Question: Good day, please tell me, I am implementing my own browser, there is a webview and it is necessary that the user, when searching for the information he needs, switch from the webview to other applications that are installed or can be installed on the phone, for example, if the user clicks on a link to YouTube when viewing the webview , then the YouTube application will open through the intent, I implemented such logic through the webview client (the shouldOverrideUrlLoading function) but I ran into a problem in which either the search in the webview works for me or the browser redirects any search to another browser. If you remove the line of code (mWebView?.webViewClient =) and leave (object : WebViewClient() {) then the webview will open intents for everything, but if you leave both lines, then intents for third-party applications will not open in the webview, how can you merge data webview features and what am I missing?

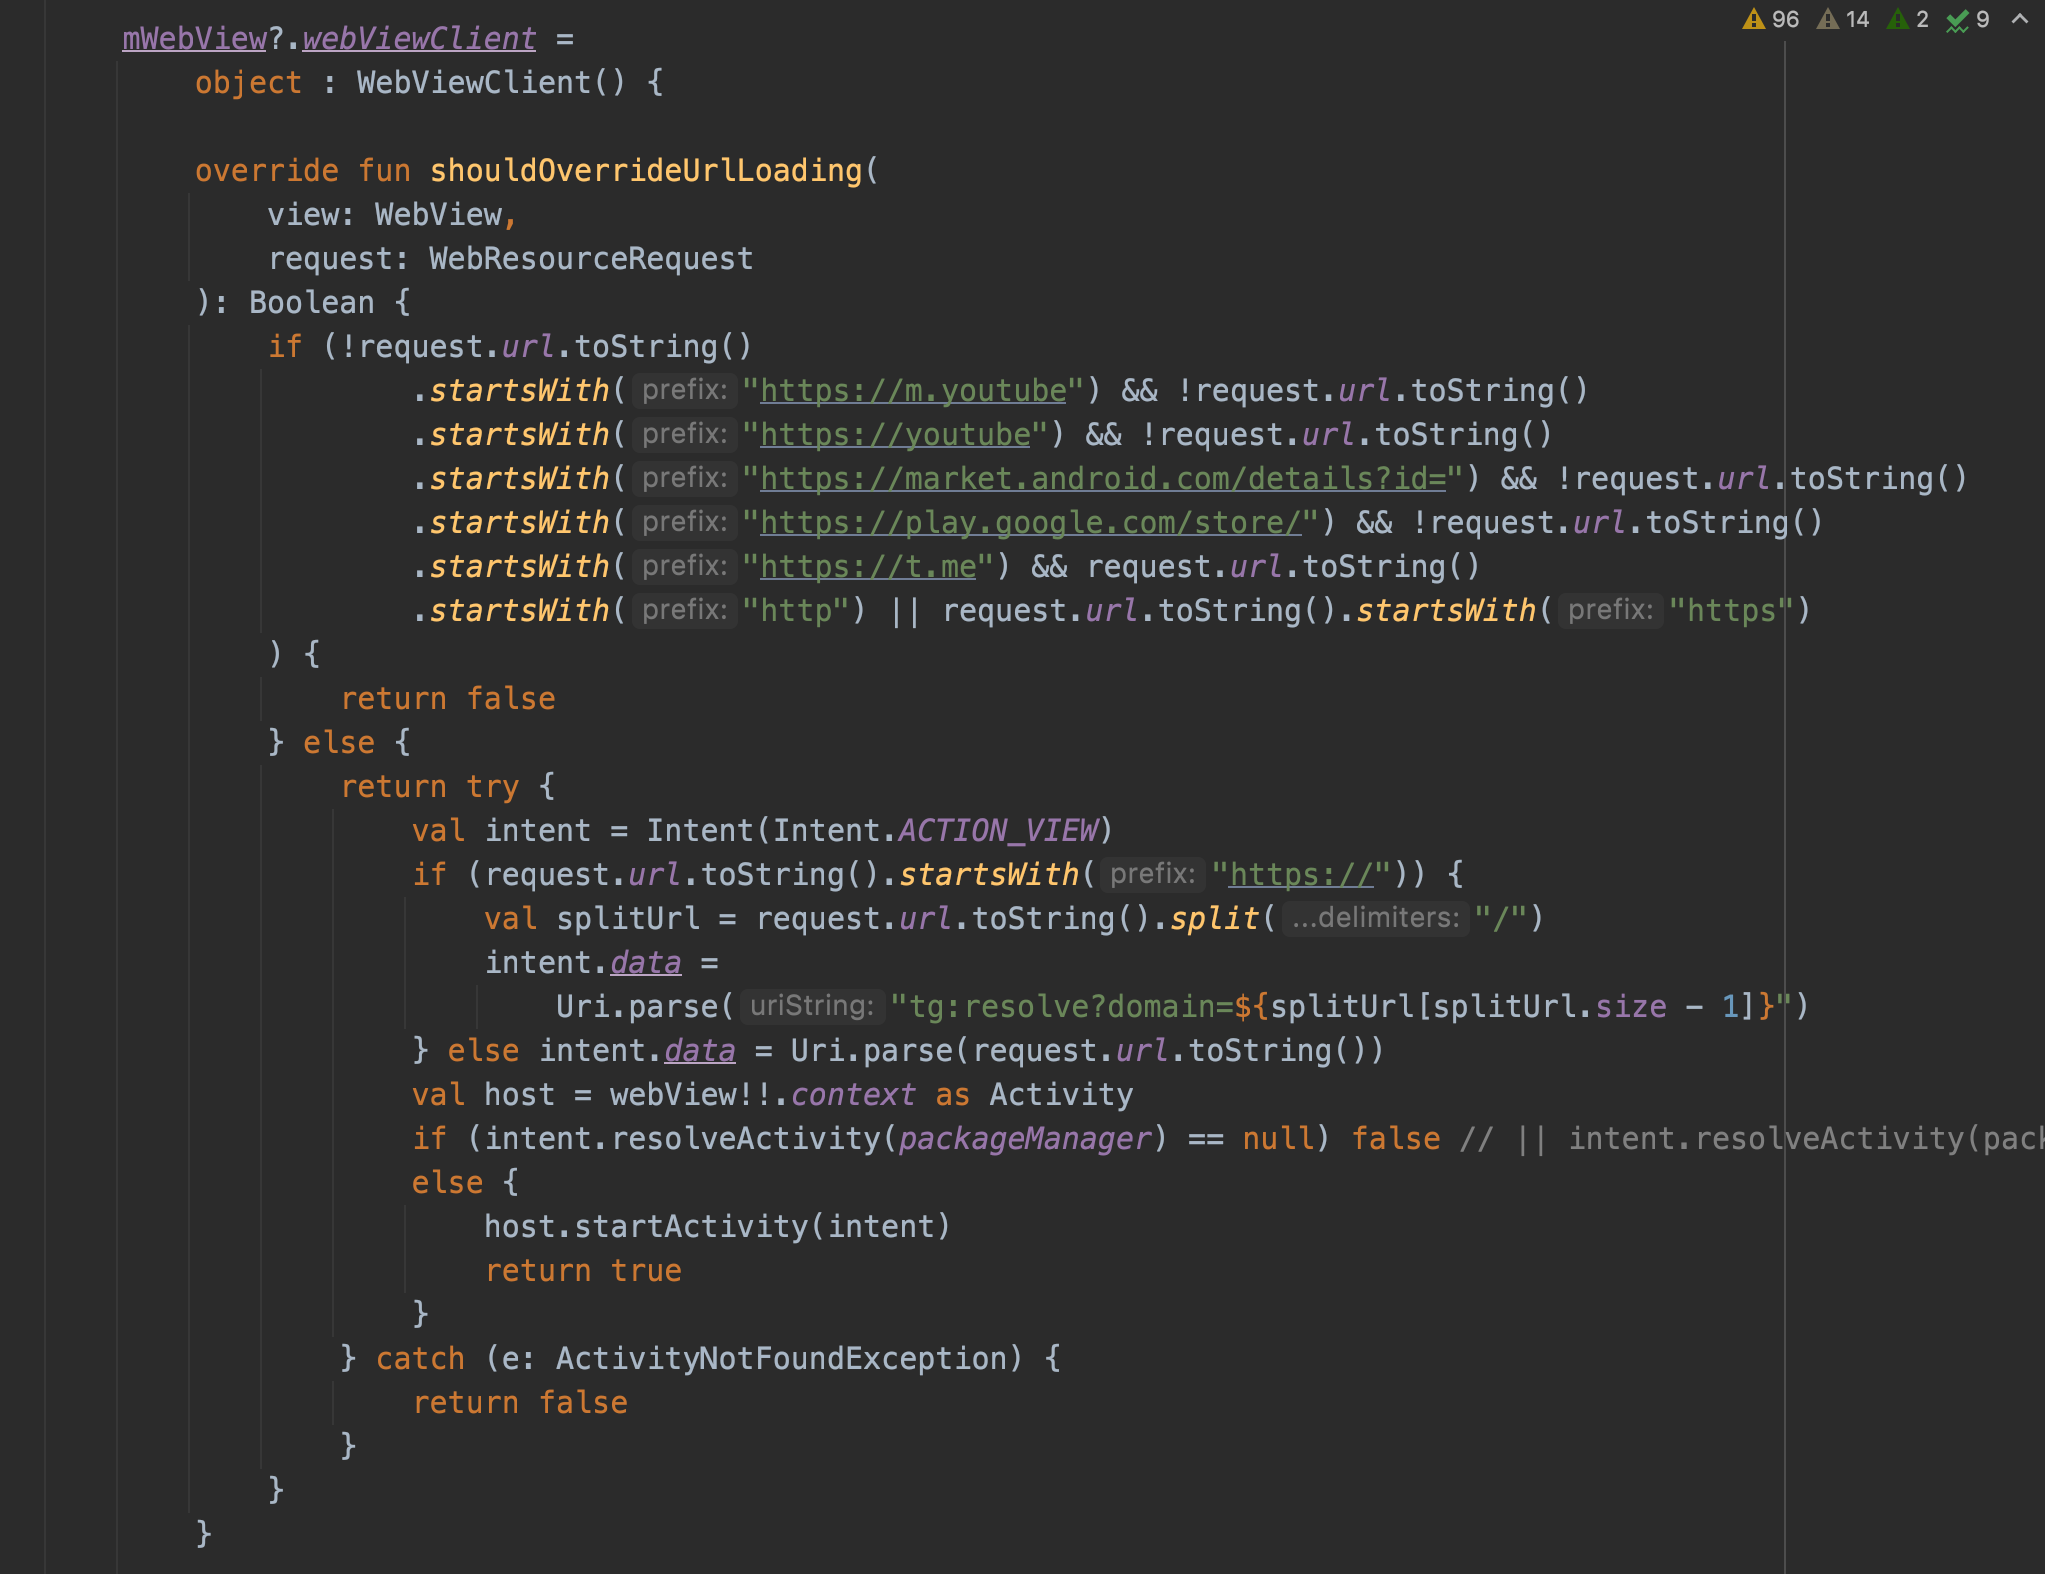
Answer: hmmm normally you can use custom tab and it will handle the deeplinks heres what i have for you first you use '@Override public boolean shouldOverrideUrlLoading(WebView view, String url) {}'
then you create intent 'Intent browserIntent = new Intent(Intent.ACTION_VIEW, Uri.parse("http://www.google.com"));'
then you query the Apps that can handle it
'PackageManager packageManager = context.getPackageManager(); List<ResolveInfo> resolvedActivities = packageManager.queryIntentActivities(browserIntent , 0);'
you can Use loadLabel() on the ResolveInfo to get a "user friendly label"
i don't have the full solutation as it is new for me
but if you only need the webview to be part of your app only use <URL>
hope this can help